Question: I'm trying to convert all the dates into timestamp from a url in json but I don't know what I'm doing wrong, it gives me the following error:

This is the code I'm using:
'''
from datetime import datetime
from dateutil import relativedelta
from dateutil import parser
from datetime import datetime
from dateutil.parser import isoparse
import requests
separator = '
'
url = requests.get("https://fortnite-api.com/v2/cosmetics/br/search/all?language=es&name=palito%20de%20pescado%20de%20gominola&searchLanguage=es")
historialSKIN= url.json()
for i in historialSKIN["data"]:
fecha = isoparse(*i['shopHistory'], sep=separator).timestamp()
print(fecha)
'''
I want to get all dates in timestamp " <PHONE>"
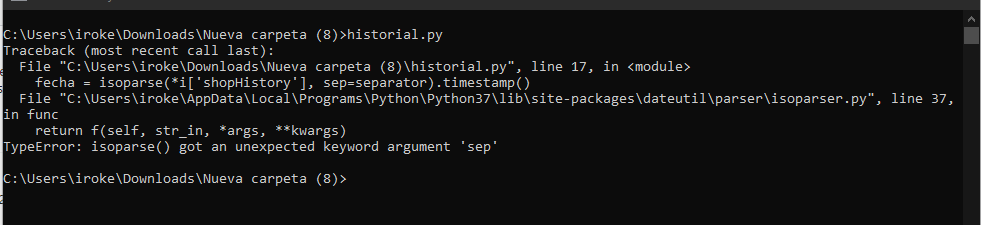
Answer: As esqew said, 'isoparse' doesn't take a 'sep' argument. You should loop over the dates and parse them individually, like so:
'''
for i in historialSKIN["data"]:
for datestr in i['shopHistory']:
fecha = isoparse(datestr).timestamp()
print(fecha)
'''